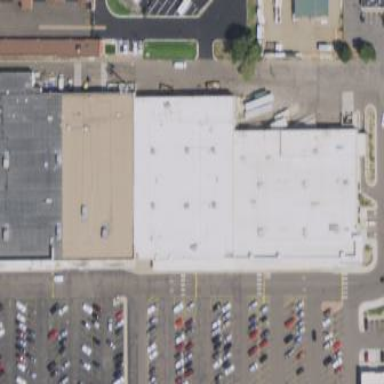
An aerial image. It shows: Retail building.